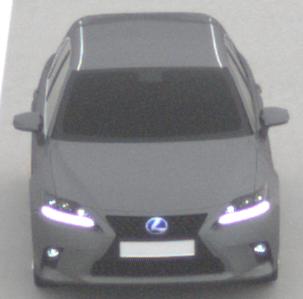
Make: Lexus
Model: CT 200h
Detailed model: CT (A10)
Model produced from: 2014/03
Model produced until: 2017/10
Doors: 5
Color: gray
Road condition: dry road
Daytime: morning or afternoon
Contrast: low contrast